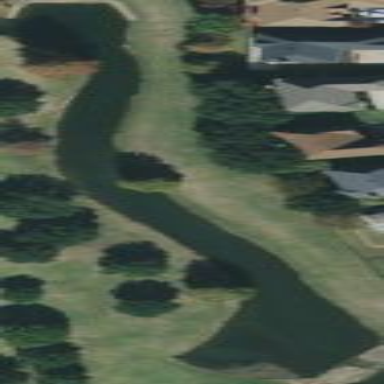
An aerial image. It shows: Picturesque scene of golf course with lateral water hazard.